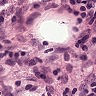
Metastatic tissue present: no